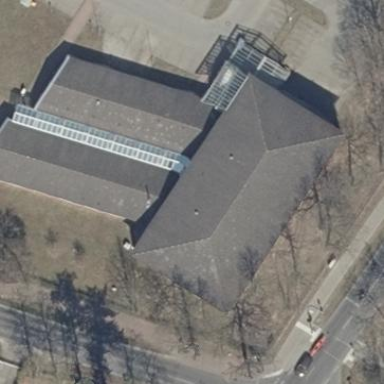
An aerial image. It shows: Hipped roof retail building.